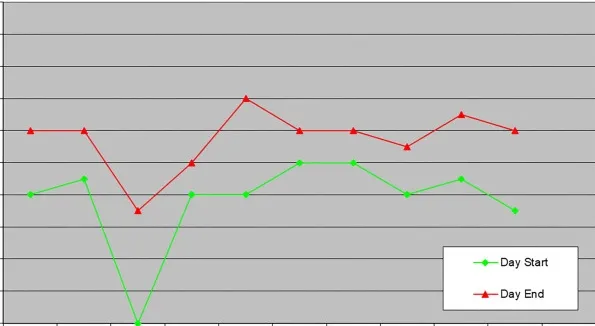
In-session fatigue levels.
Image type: chart (chart)